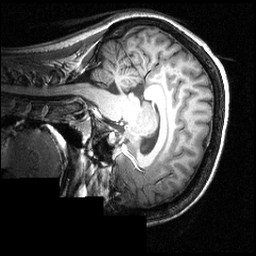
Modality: T1w
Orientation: sagittal
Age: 24
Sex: female
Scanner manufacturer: siemens
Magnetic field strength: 3.951 T
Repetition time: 1.5 s
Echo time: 0.00335 s